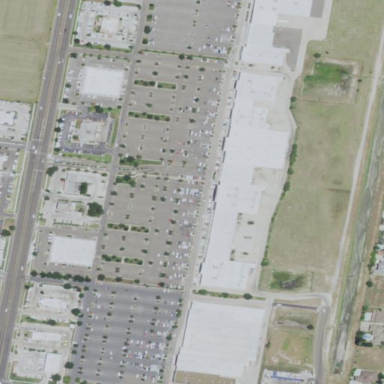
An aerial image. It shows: Retail area.